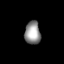
Tissue: lung
Cell type: Endothelial cells
Senescence score: 0.5694
Nuclear area (px): 358
Mean DAPI intensity: 145.542